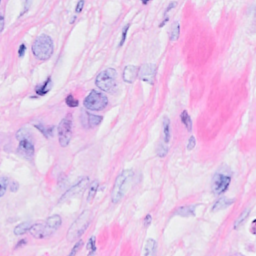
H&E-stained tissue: Breast